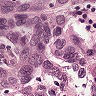
Metastatic tissue present: yes